Field crop: maize
Growth stage: 2
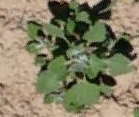
Species: chenopodium